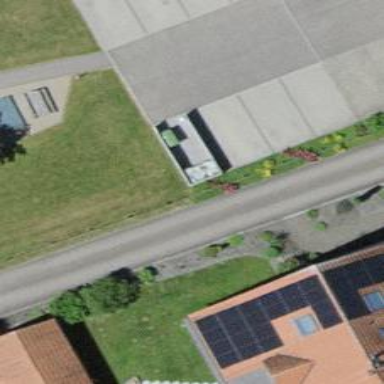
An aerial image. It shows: Living street.